Current action and preconditions to check: path_clear

Your task: For each precondition in the list above, predict whether it will hold at this action.

Consider the current scene as observed from the mobile robot's camera, and analyze the predicted future states of all dynamic agents (e.g., people, animals, vehicles, or any moving entities) within the NEXT SECOND.

IMPORTANT: Only answer "very likely" if you are absolutely certain—based on strong, clear evidence—that a dynamic agent will violate the precondition in the predicted future state. Do NOT answer "very likely" for unlikely, ambiguous, or low-probability risks.

Ask yourself for each precondition: Is there a high probability, with clear and convincing evidence, that the predicted future states of any dynamic agent will interfere with the predicted future state of the currently executing action within the NEXT SECOND, causing that precondition to fail?

Assess the risk level based on these predictions. Use "likely" or "very likely" if motions create a clear risk of interference.

Use "neutral" or "improbable" if agents are nearby but their predicted paths are clearly diverging or non-conflicting.

Failure Risk Categories: "very improbable", "improbable", "neutral", "likely", "very likely"

Answer Format: Output ONLY the probability_of_failure value from these categories: "very improbable", "improbable", "neutral", "likely", "very likely"

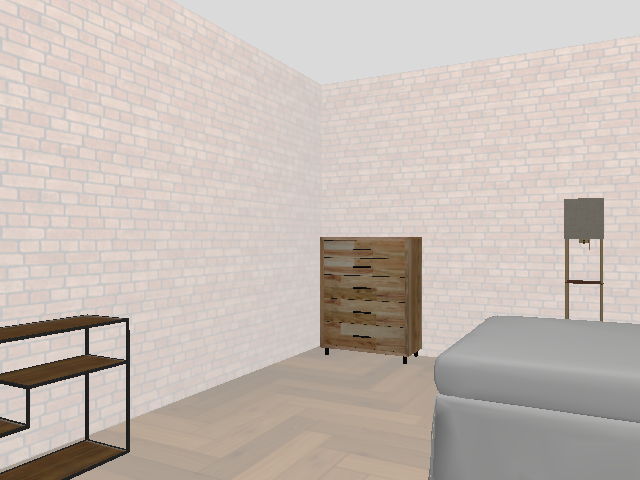

Answer: very improbable